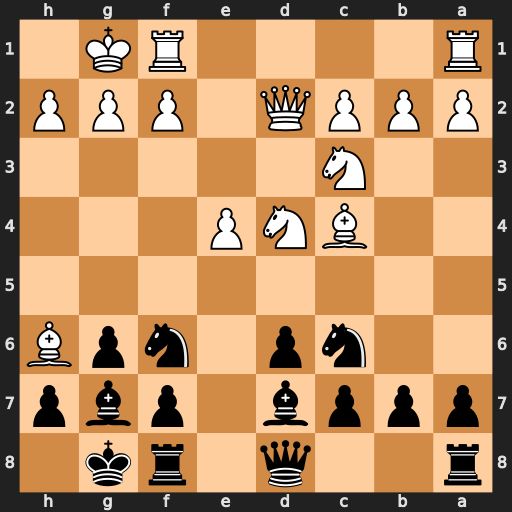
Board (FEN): r2q1rk1/pppb1pbp/2np1npB/8/2BNP3/2N5/PPPQ1PPP/R4RK1
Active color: b
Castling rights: -
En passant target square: -
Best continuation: Bxh6 Qxh6 Nxd4